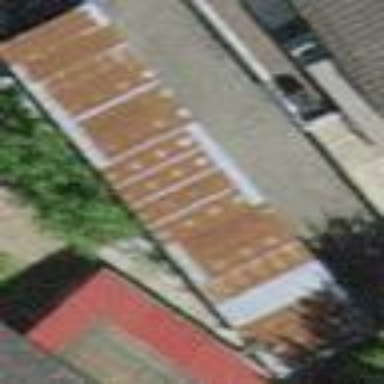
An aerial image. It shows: View of roof of building.